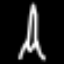
Label: The Eiffel Tower